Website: bh-photo
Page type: gifting
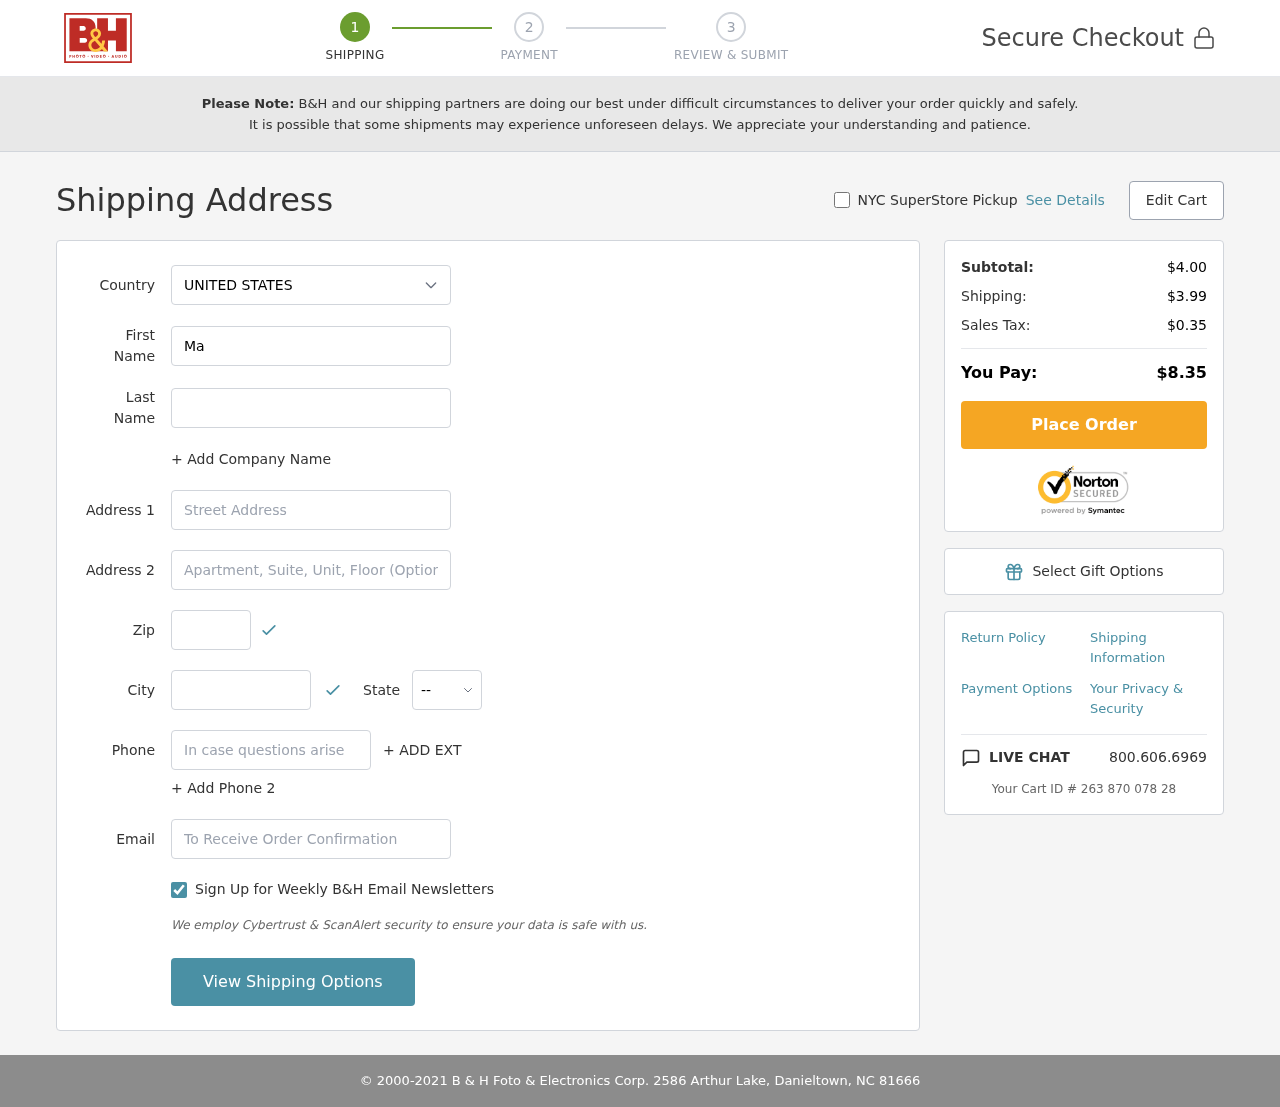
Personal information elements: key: PII_CITY
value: Danieltown
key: PII_COUNTRY
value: United States
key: PII_EMAIL
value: mwright@yahoo.com
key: PII_FIRSTNAME
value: Mary
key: PII_LASTNAME
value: Wright
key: PII_PHONE
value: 4517720695
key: PII_POSTCODE
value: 81666
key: PII_STATE_ABBR
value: NC
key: PII_STREET
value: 2586 Arthur Lake
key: PII_STREET2
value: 20226 Keith Groves Suite 065
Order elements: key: ORDER_SUBTOTAL
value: $4.00
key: ORDER_SHIPPING_COST
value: $3.99
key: ORDER_TAX
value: $0.35
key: ORDER_TOTAL
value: $8.35
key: ORDER_ID
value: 263 870 078 28